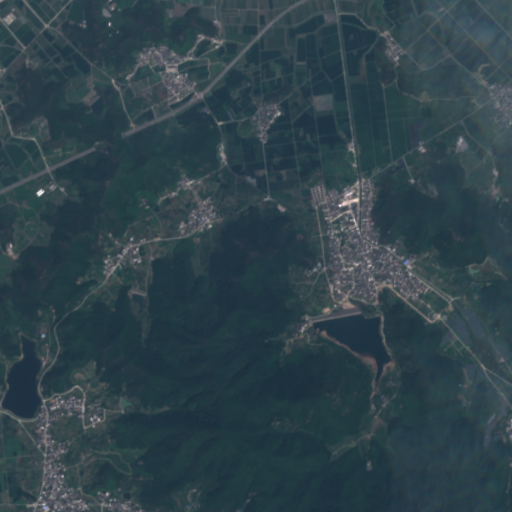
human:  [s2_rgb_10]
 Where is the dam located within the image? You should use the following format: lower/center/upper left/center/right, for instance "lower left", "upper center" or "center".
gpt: The dam is located in the center right of the image.
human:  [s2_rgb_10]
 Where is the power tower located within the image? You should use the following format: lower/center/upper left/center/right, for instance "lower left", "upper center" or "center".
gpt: The power tower is located in the lower left of the image.
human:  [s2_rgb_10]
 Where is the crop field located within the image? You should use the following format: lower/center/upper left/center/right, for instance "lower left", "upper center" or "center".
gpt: There is no crop field in the image.